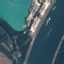
Land use / land cover: River